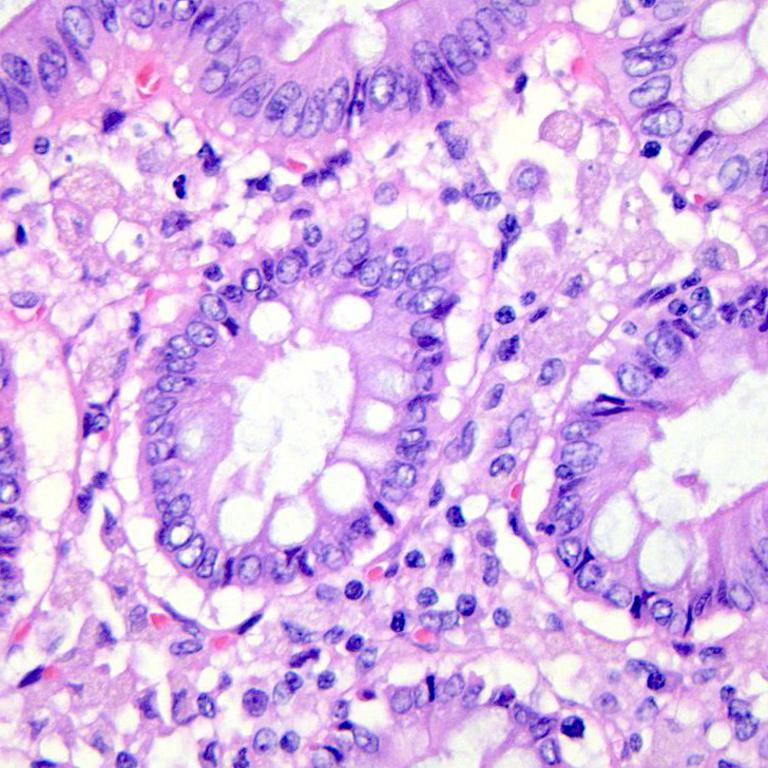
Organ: colon
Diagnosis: benign